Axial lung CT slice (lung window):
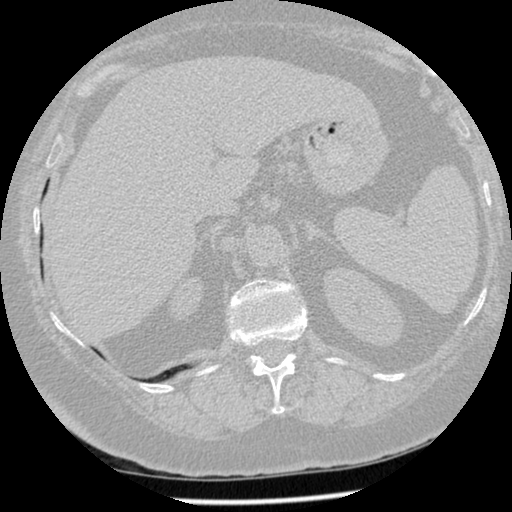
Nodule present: no